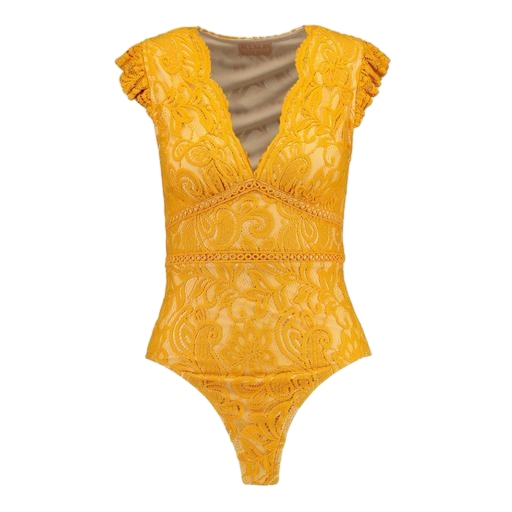
yellow lace, sleeveless lace, yellow bust support vest, white background